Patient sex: M
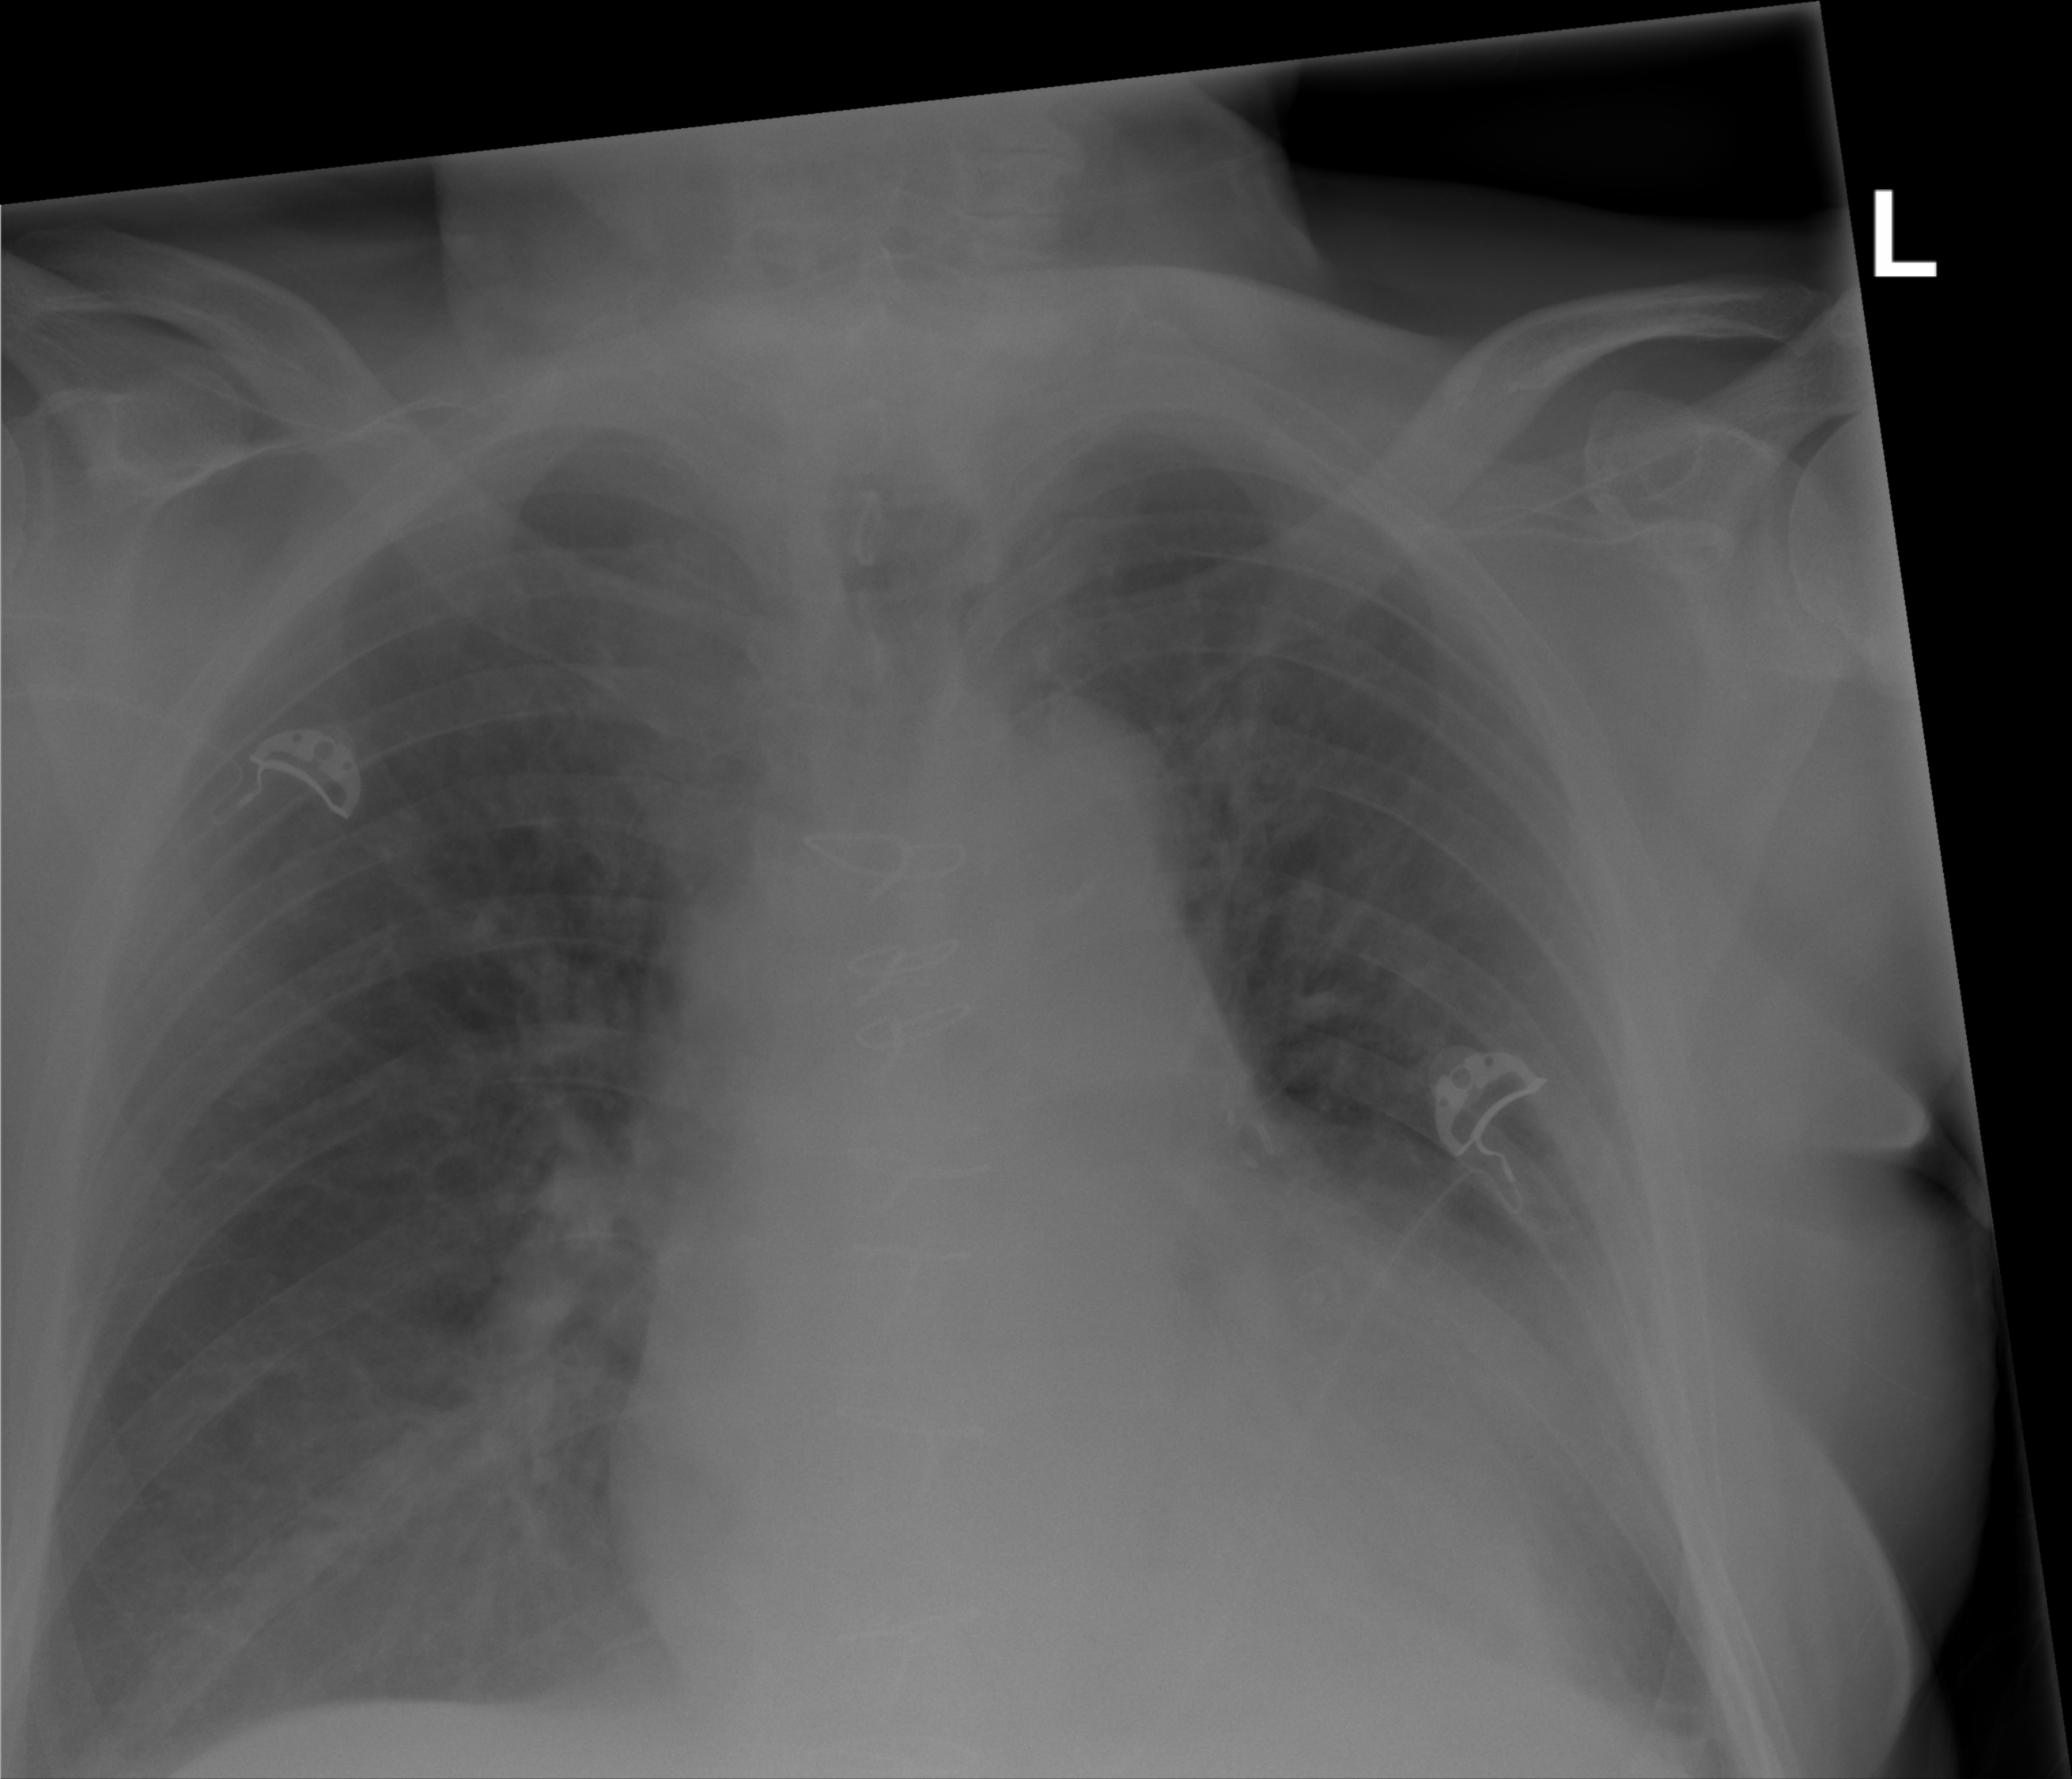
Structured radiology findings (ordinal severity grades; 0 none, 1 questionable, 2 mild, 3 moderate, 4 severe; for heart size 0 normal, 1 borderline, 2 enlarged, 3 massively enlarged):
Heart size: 2
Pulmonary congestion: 2
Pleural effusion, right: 2
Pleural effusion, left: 2
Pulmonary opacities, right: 1
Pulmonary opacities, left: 0
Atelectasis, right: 2
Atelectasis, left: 2